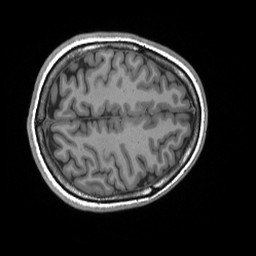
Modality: T1w
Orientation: axial
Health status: ill
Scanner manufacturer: siemens
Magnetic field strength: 3 T
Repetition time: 2.3 s
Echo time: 0.00243 s